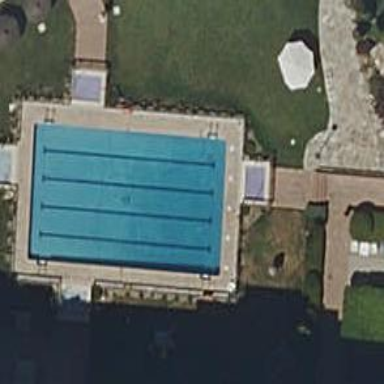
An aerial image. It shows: Swimming pool located in leisure land.